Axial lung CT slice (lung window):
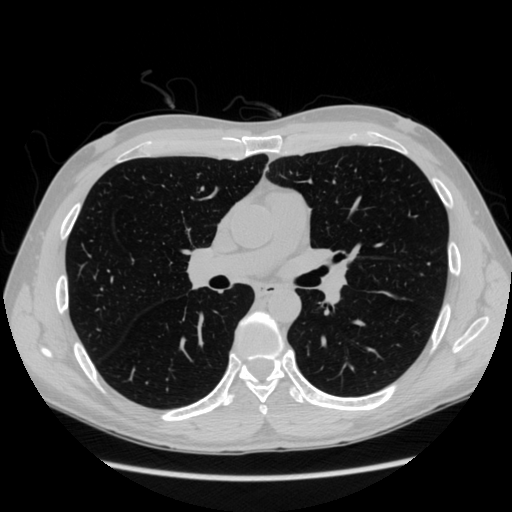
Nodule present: no